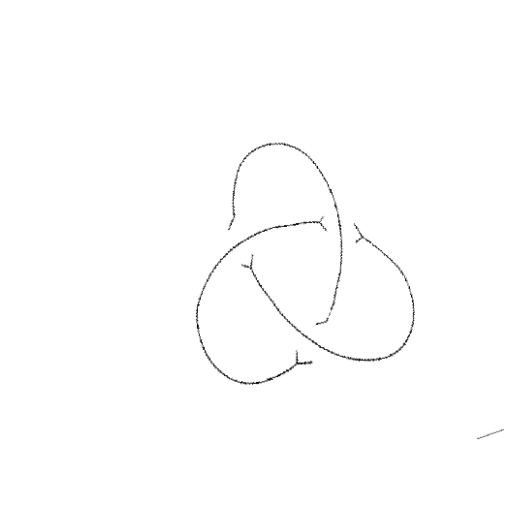
Crossing number: 3